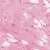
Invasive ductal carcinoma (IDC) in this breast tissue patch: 0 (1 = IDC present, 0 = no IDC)